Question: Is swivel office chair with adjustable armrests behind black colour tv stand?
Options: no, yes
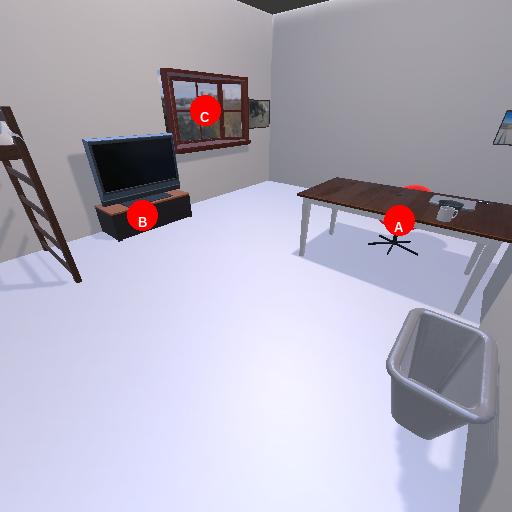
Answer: no